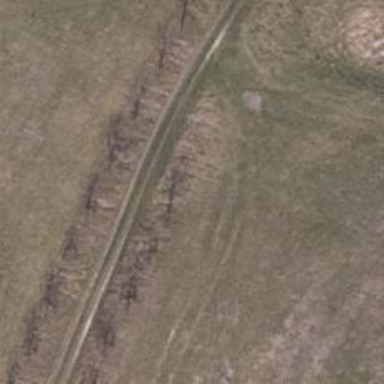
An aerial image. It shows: Dirt track road with grade 4 tracktype.